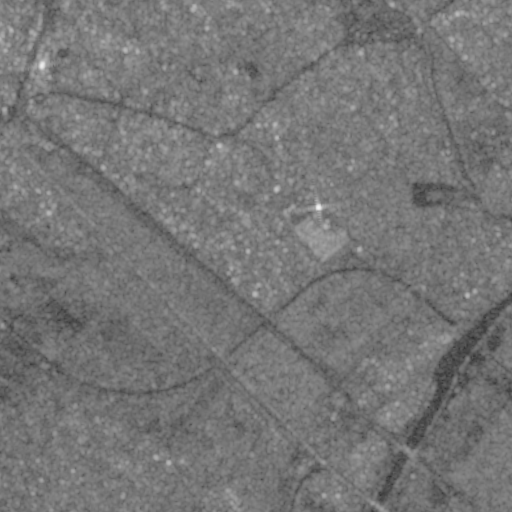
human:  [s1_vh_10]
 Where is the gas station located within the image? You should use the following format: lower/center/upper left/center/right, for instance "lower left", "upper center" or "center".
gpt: The gas station is located in the upper left of the image.
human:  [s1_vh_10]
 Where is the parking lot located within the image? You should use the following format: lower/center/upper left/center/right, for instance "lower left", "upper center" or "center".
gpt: The parking lot is located in the upper left of the image.
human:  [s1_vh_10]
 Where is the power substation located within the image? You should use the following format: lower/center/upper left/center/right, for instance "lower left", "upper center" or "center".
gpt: The power substation is located in the upper left of the image.
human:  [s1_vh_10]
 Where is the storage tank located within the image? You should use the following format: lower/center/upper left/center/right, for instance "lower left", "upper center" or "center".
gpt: The storage tank is located in the upper left of the image.
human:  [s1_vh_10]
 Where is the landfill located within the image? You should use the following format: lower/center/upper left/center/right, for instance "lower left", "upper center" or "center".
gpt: There is no landfill in the image.

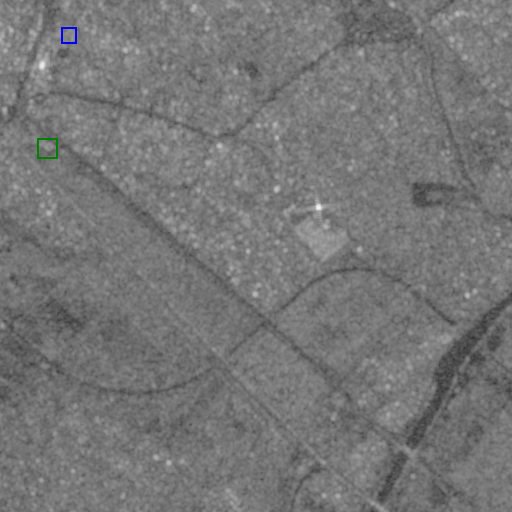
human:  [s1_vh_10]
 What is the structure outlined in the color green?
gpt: The structure outlined in green is a parking lot.
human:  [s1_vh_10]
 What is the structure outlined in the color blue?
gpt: The structure outlined in blue is a power substation.
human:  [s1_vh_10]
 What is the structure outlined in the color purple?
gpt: There is no purple outline.